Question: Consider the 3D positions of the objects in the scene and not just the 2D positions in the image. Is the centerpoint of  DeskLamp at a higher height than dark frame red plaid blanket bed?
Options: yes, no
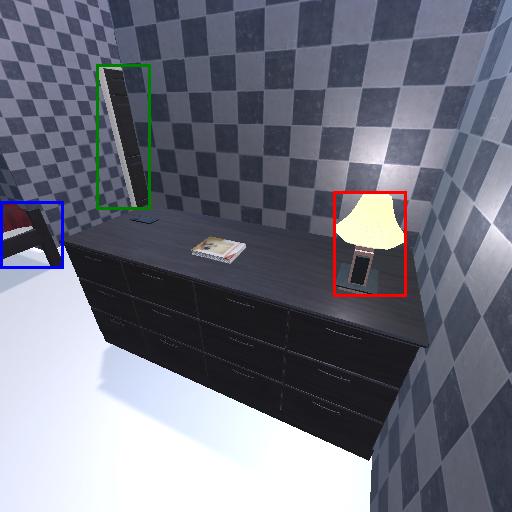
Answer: yes